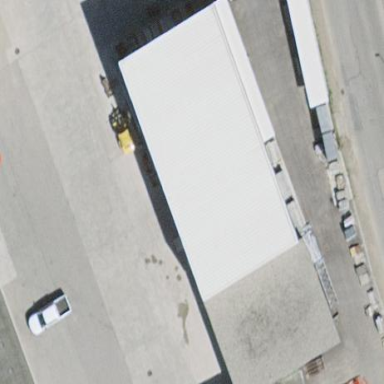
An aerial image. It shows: Industrial building.